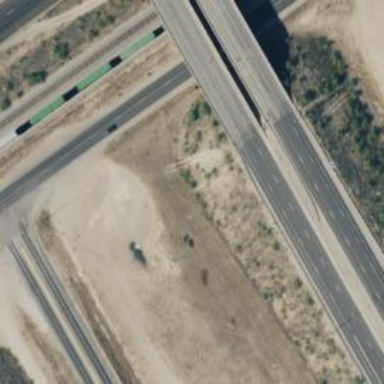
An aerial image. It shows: Bridge over motorway.